Question: After runtime creation of new tabs, I see that last tab is overlapped by system [<] and [>] buttons in the tab header area. How to scroll this area to the rightmost position? Img from one c++ app which looks same as my app. Delphi 7.

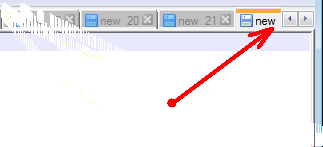
Answer: If you don't select the new created TabSheet you can use <URL> with e.g. PageCount as delta, since the PageControl will scroll as far as possible if the delta exceeds the possible range.
'''
PageControl.ScrollTabs(PageControl.PageCount);
'''
If you want to select the created TabSheet and scroll to the rightmost position you just need to set the ActivePageIndex:
'''
PageControl.ActivePageIndex := PageControl.PageCount - 1;
'''